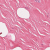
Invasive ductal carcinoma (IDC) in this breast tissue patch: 0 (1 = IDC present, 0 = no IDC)